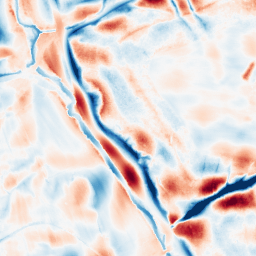
Category: wavelet
Decomposition family: wavelet_biorthogonal
Decomposition parameters: wavelet: bior3.5
level: 5
Upsampling method: sinc_blackman
Upsampling parameters: scale: 2
kernel_size: 16
Upsampling scale: 2